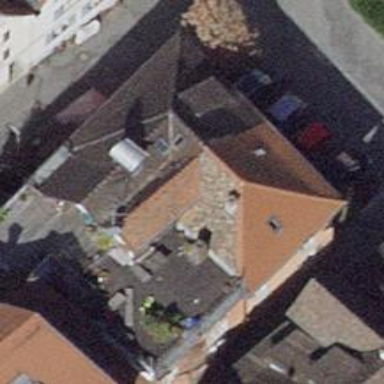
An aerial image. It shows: Restaurant.